Field crop: maize
Growth stage: 1
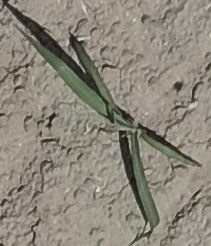
Species: sorghum